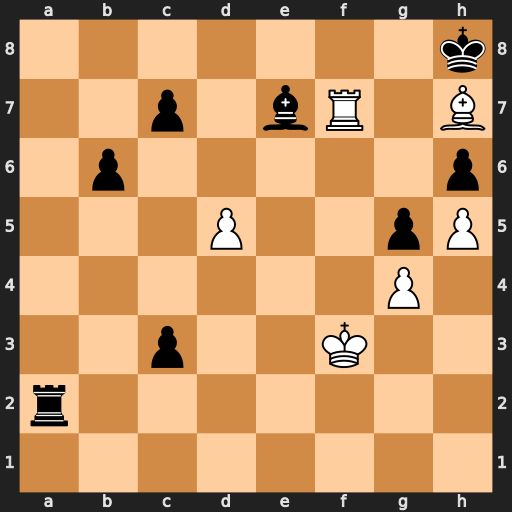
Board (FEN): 7k/2p1bR1B/1p5p/3P2pP/6P1/2p2K2/r7/8
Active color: w
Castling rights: -
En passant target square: -
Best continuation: Rxe7 c2 Rxc7 c1=Q Rxc1